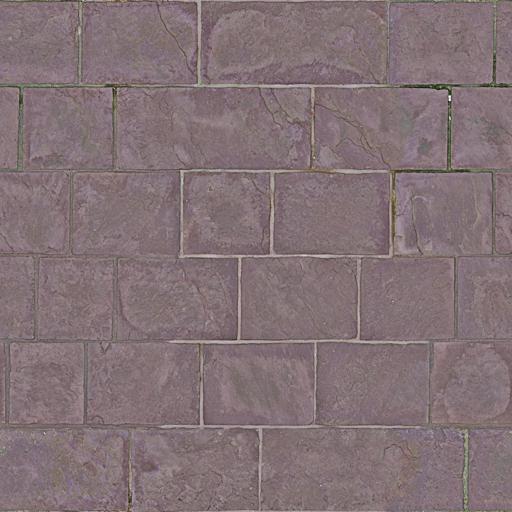
Tags: old red tiled tiles used